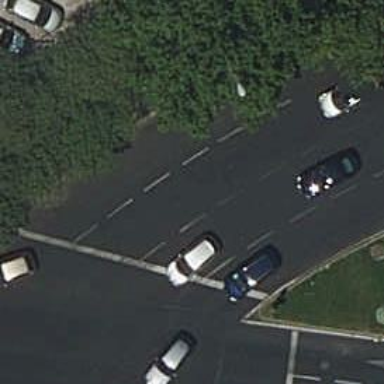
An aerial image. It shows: Road with traffic signals.